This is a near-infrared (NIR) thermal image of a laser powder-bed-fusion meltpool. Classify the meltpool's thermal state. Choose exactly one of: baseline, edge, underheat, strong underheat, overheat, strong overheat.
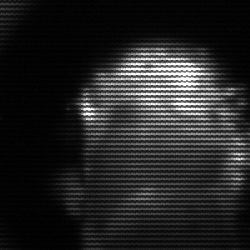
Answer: baseline